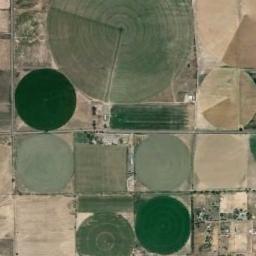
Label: circular_farmland